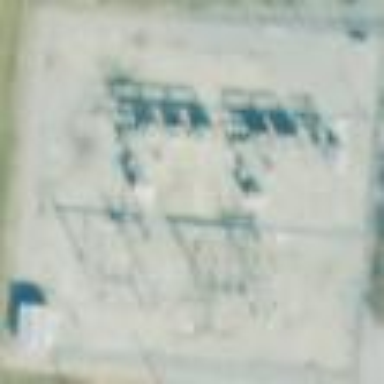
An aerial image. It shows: Distribution power substation secured by fence.